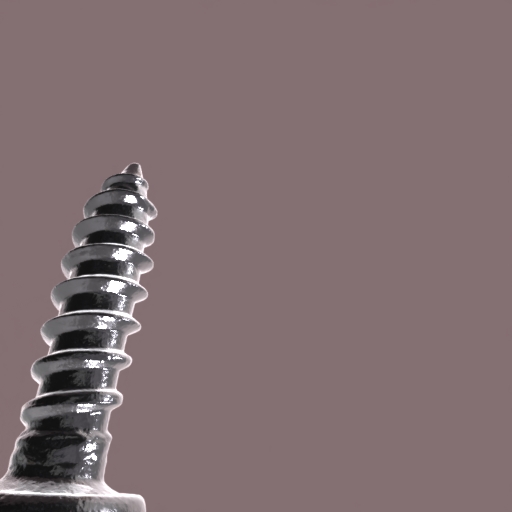
Label: screw